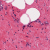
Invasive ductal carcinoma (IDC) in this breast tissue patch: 0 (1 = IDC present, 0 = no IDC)